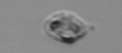
Label: Amoeba